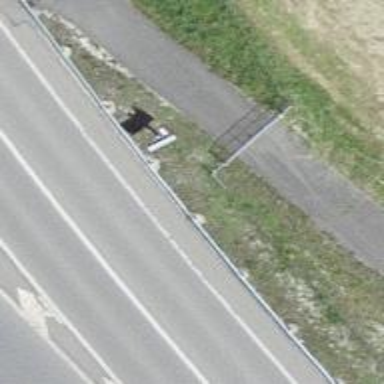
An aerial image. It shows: Gate.